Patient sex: F
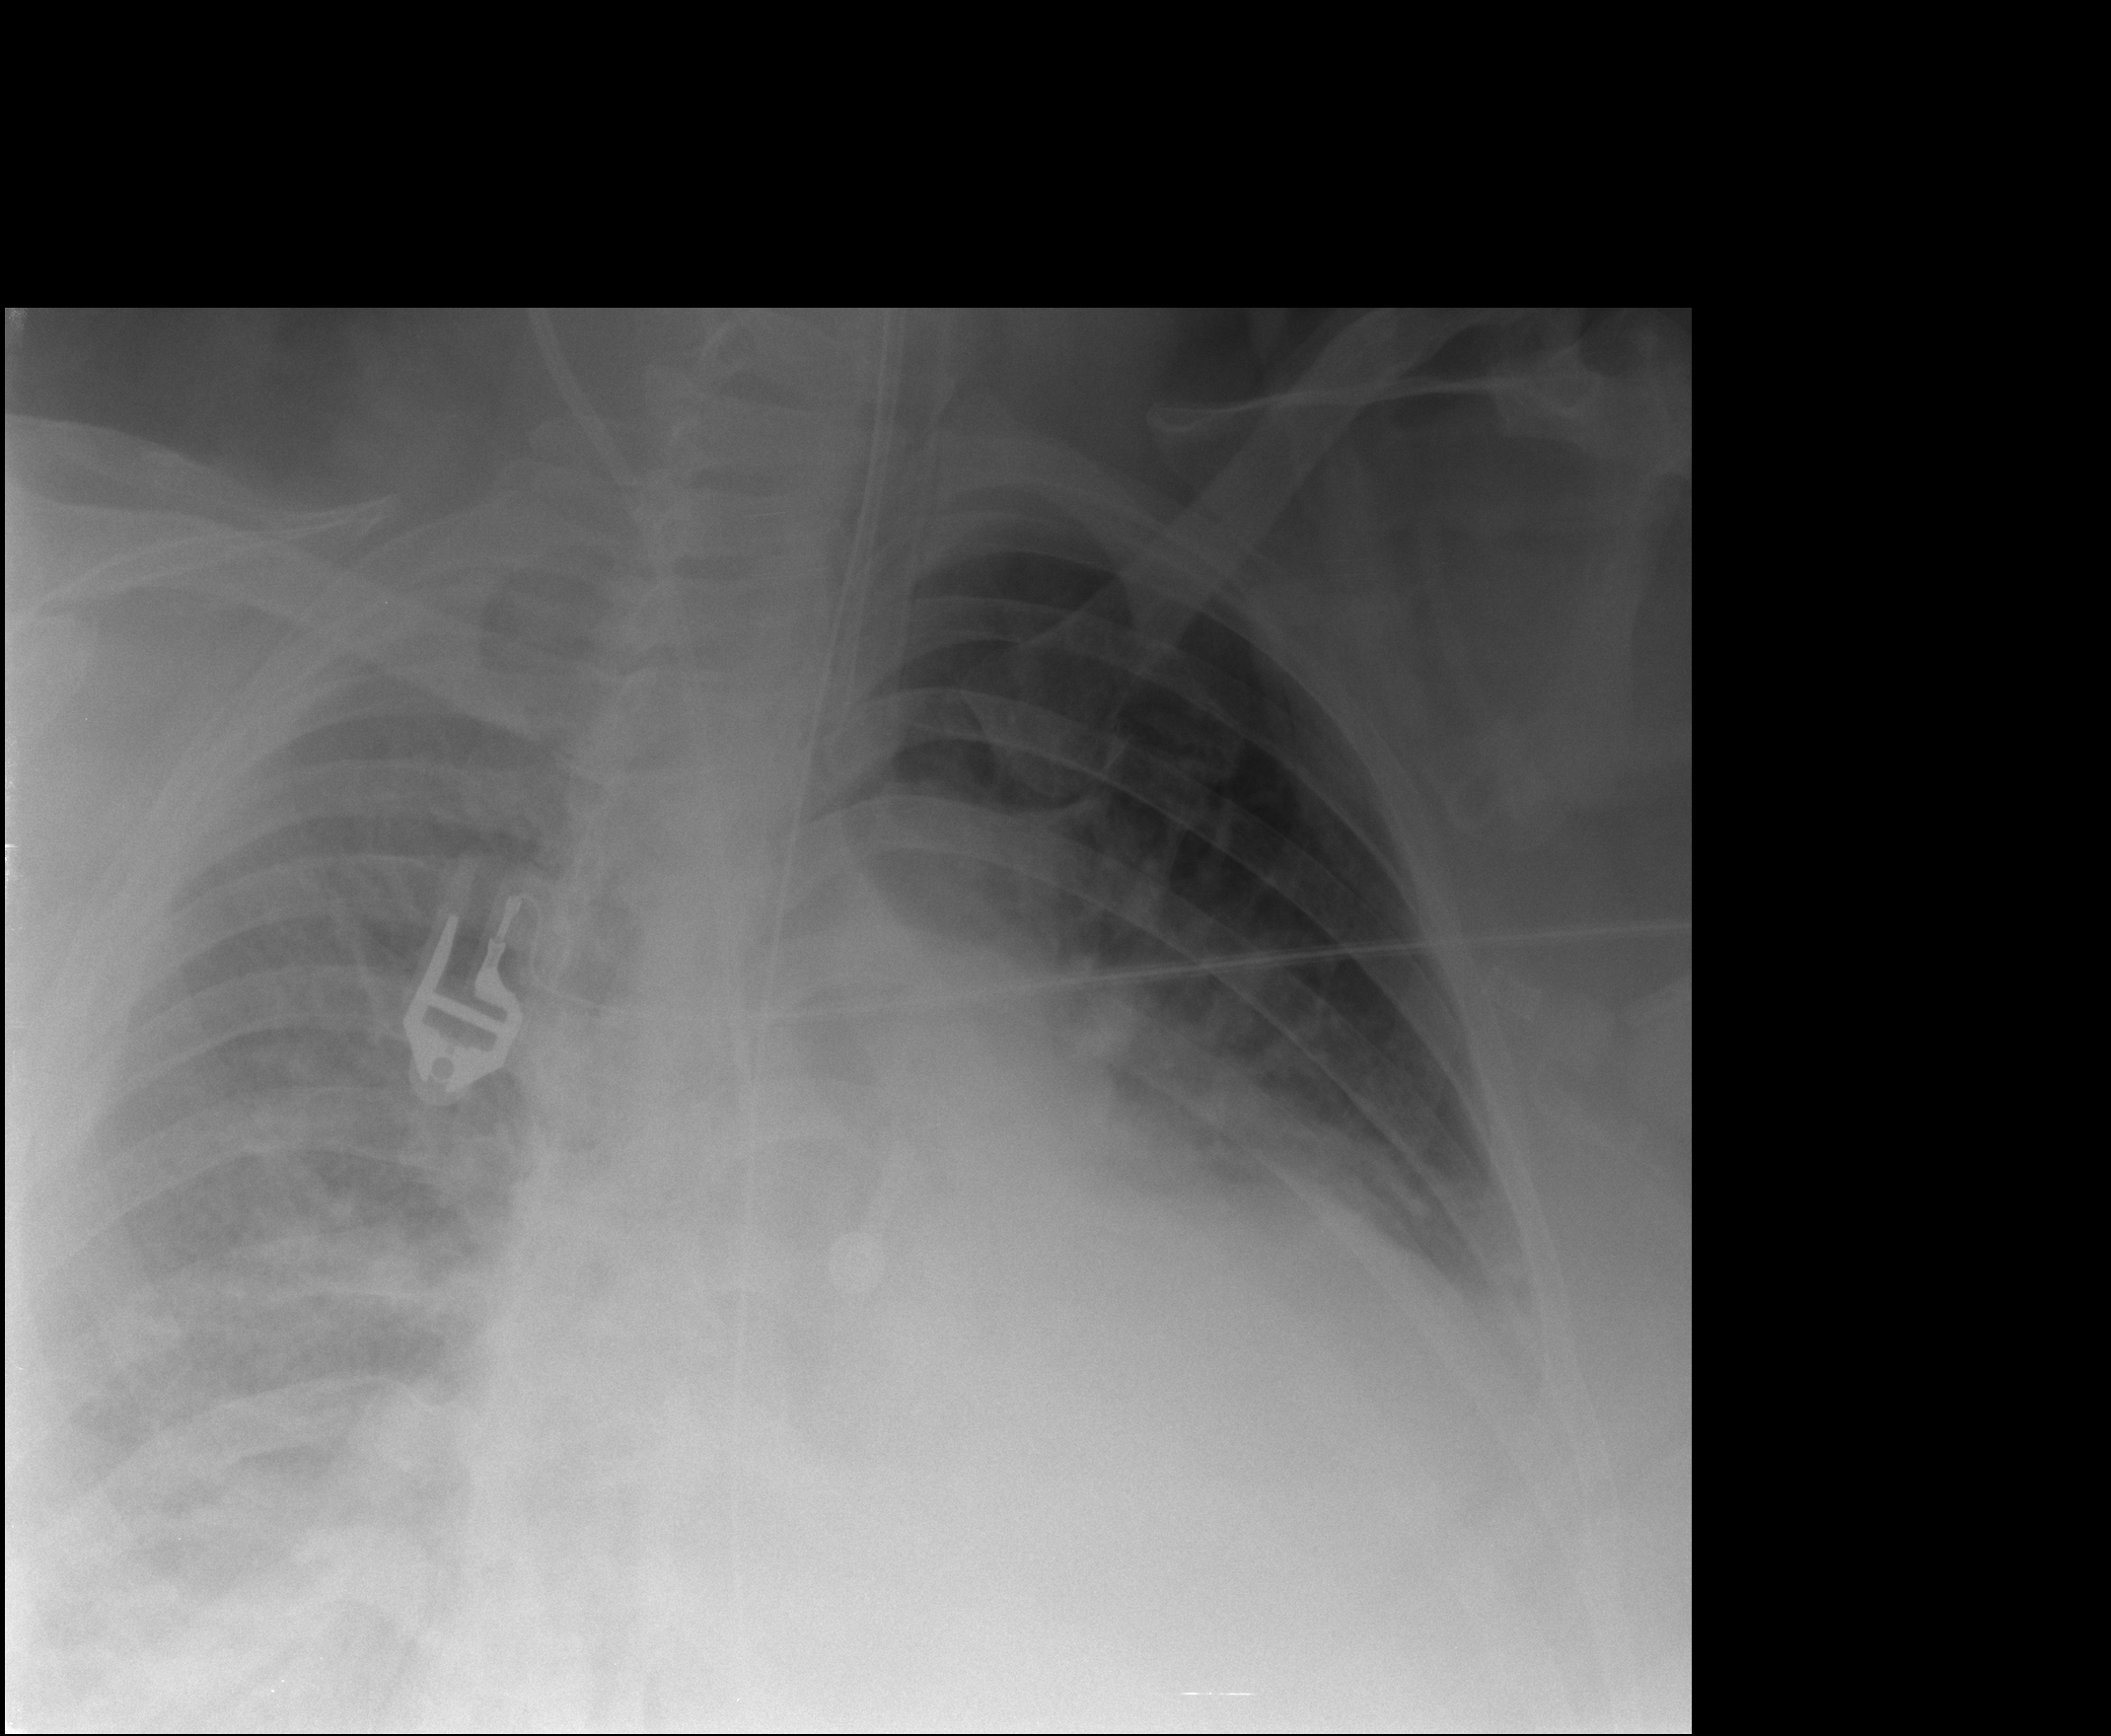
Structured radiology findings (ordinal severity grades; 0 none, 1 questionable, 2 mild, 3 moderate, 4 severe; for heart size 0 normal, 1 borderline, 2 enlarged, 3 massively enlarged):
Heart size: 2
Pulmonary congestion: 3
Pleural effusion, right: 3
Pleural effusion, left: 2
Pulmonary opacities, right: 3
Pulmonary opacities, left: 2
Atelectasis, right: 3
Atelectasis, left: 2